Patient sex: F
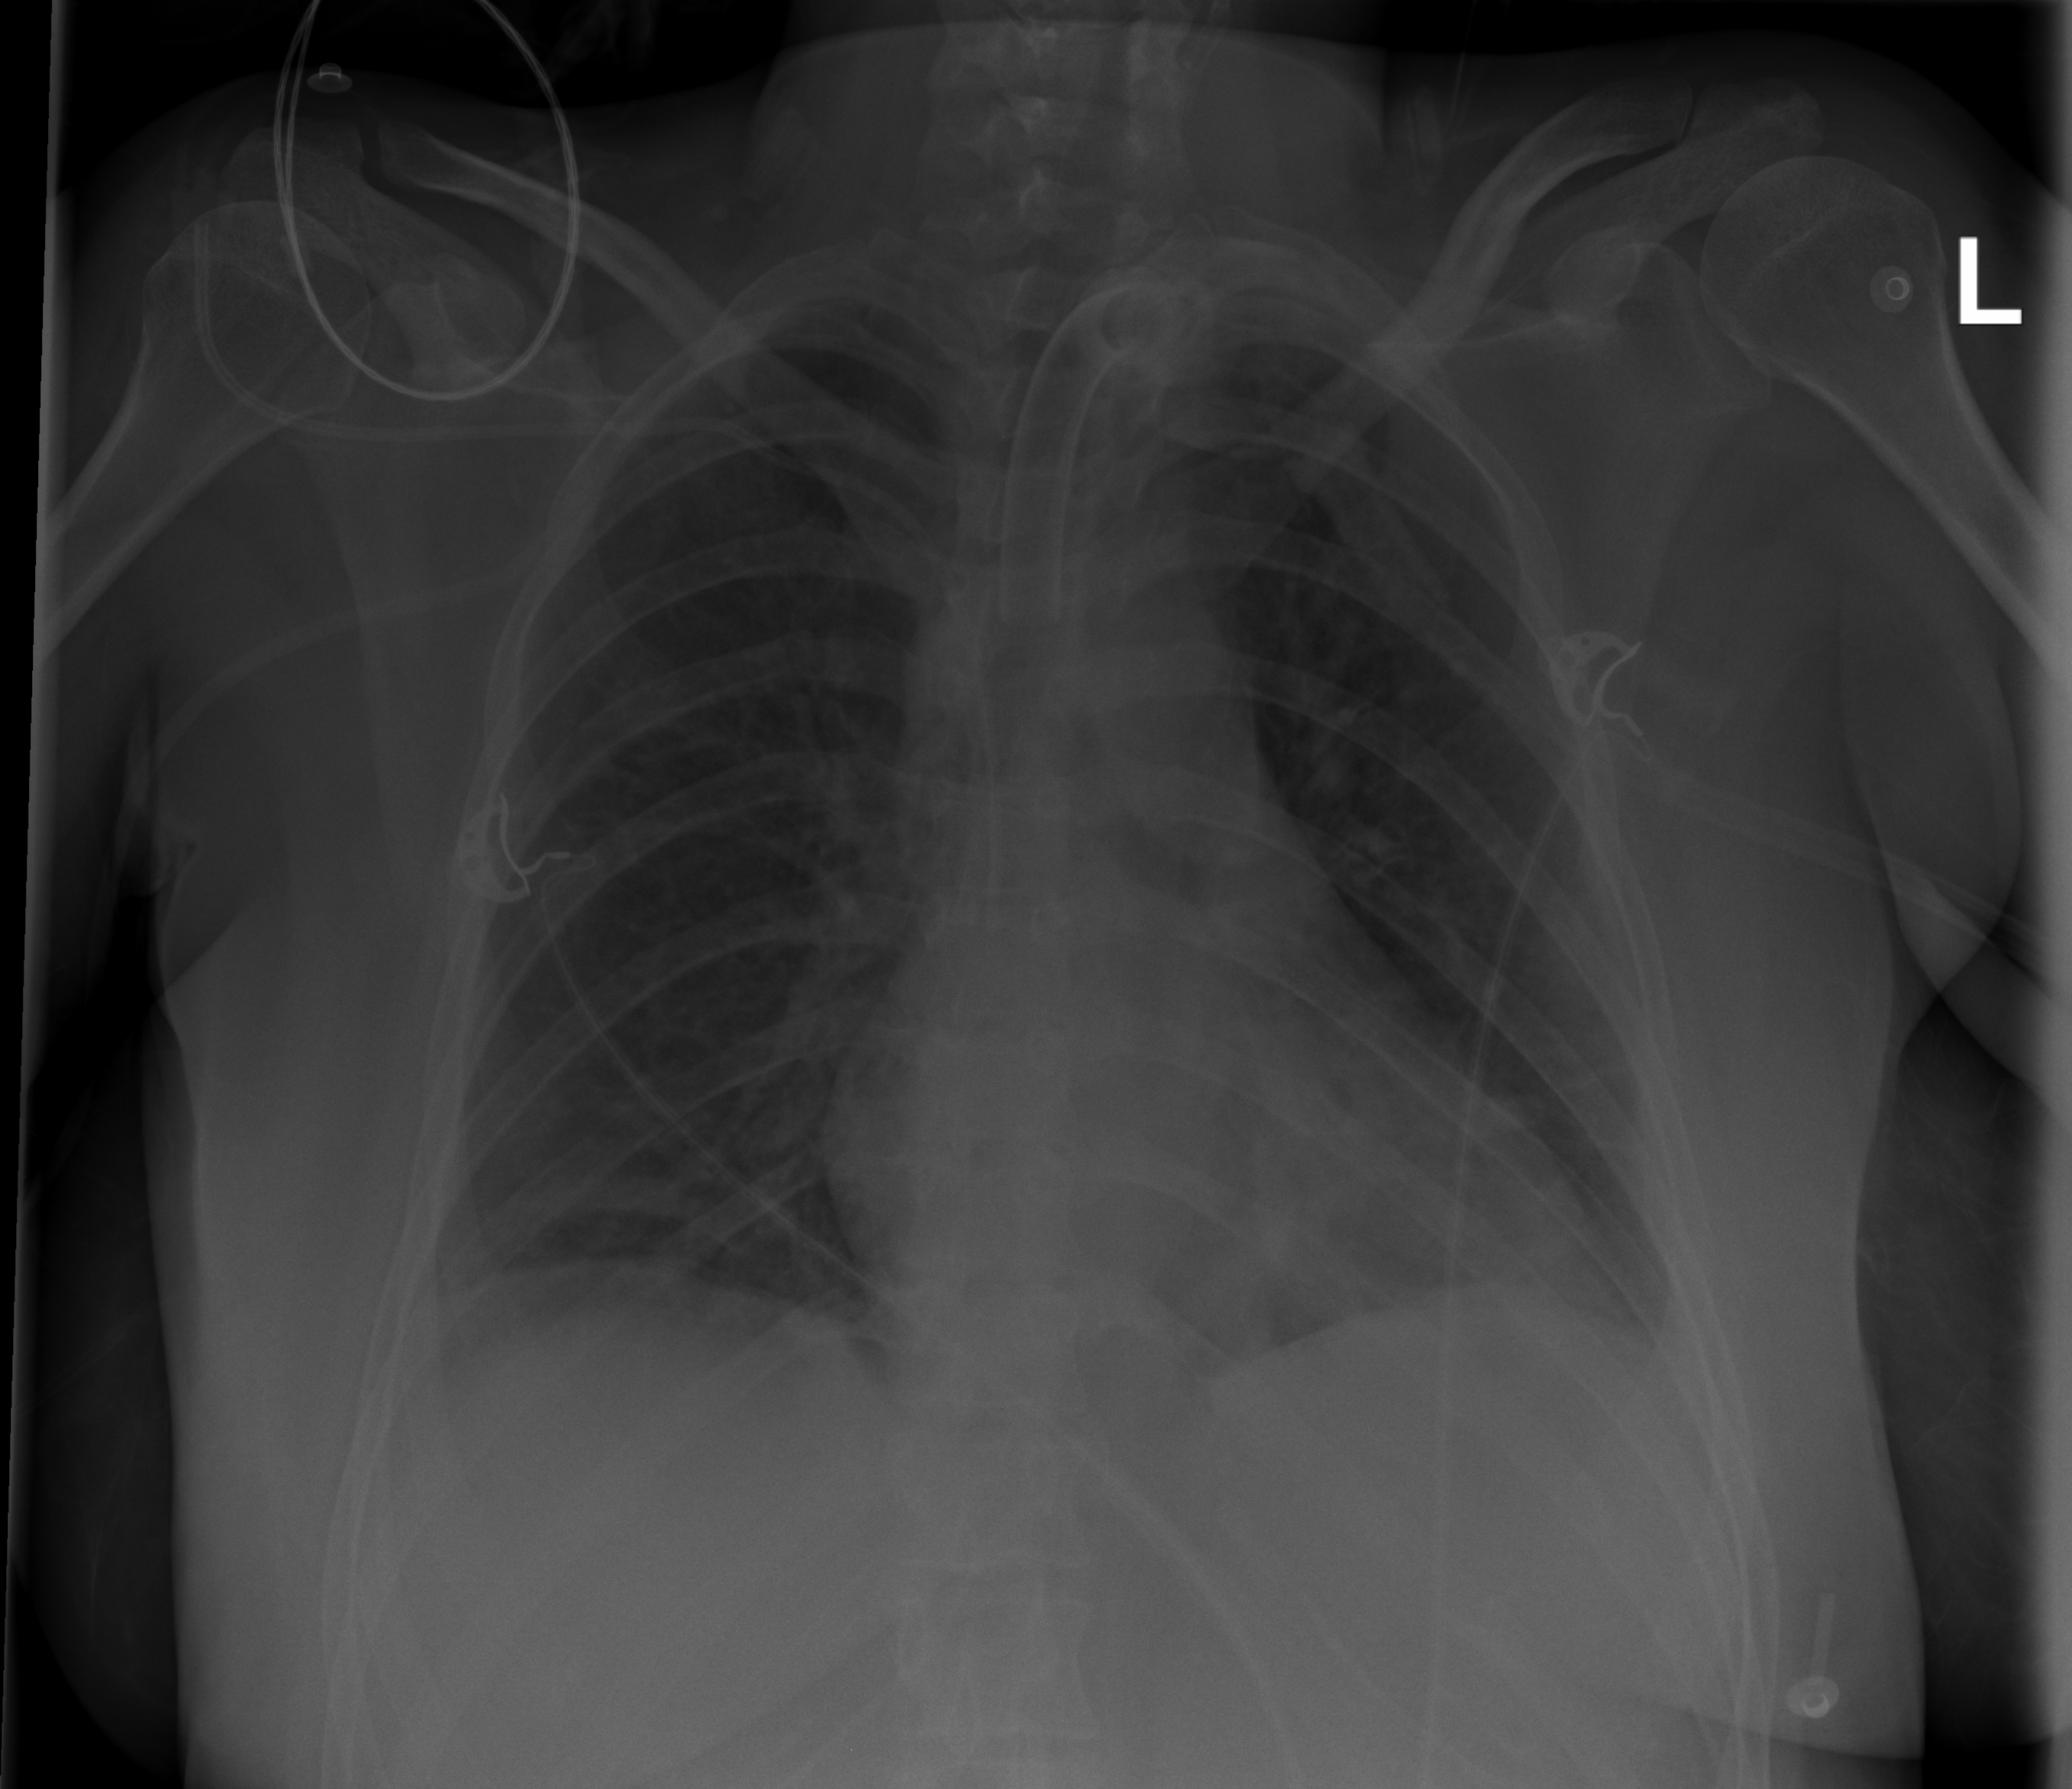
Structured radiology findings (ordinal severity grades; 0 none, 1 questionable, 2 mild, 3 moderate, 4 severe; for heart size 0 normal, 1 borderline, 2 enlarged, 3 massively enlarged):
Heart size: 1
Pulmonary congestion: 1
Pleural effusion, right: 0
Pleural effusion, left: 1
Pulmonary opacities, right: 0
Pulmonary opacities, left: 0
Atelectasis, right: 2
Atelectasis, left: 2